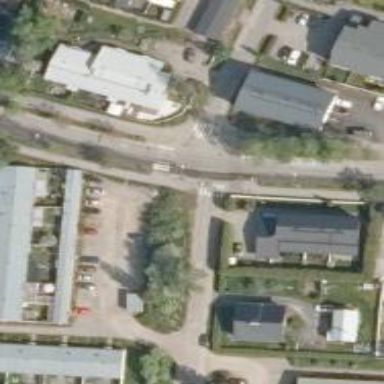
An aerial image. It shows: Marked crossing on the road.